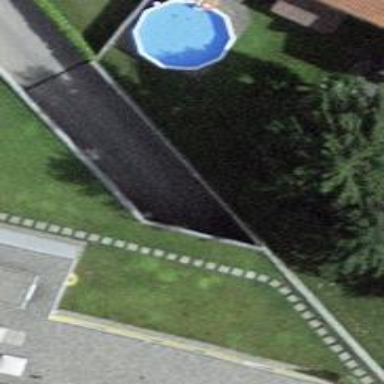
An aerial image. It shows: Parking entrance.